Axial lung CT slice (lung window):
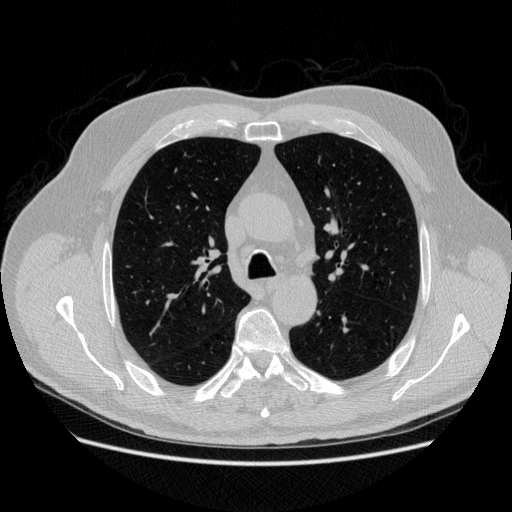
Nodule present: no